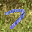
Label: 7